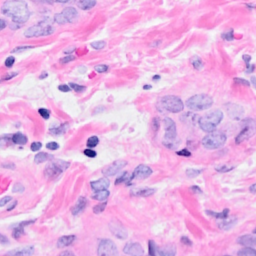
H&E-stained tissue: Breast